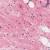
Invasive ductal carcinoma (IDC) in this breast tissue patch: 0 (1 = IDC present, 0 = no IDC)